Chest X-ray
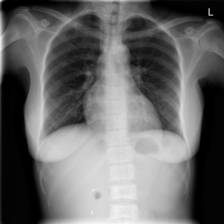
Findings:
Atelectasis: negative
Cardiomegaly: negative
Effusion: negative
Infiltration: negative
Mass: negative
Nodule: negative
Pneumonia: negative
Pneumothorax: negative
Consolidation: negative
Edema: negative
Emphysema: negative
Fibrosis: negative
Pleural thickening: negative
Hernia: negative